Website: home-depot
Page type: customer-info-address
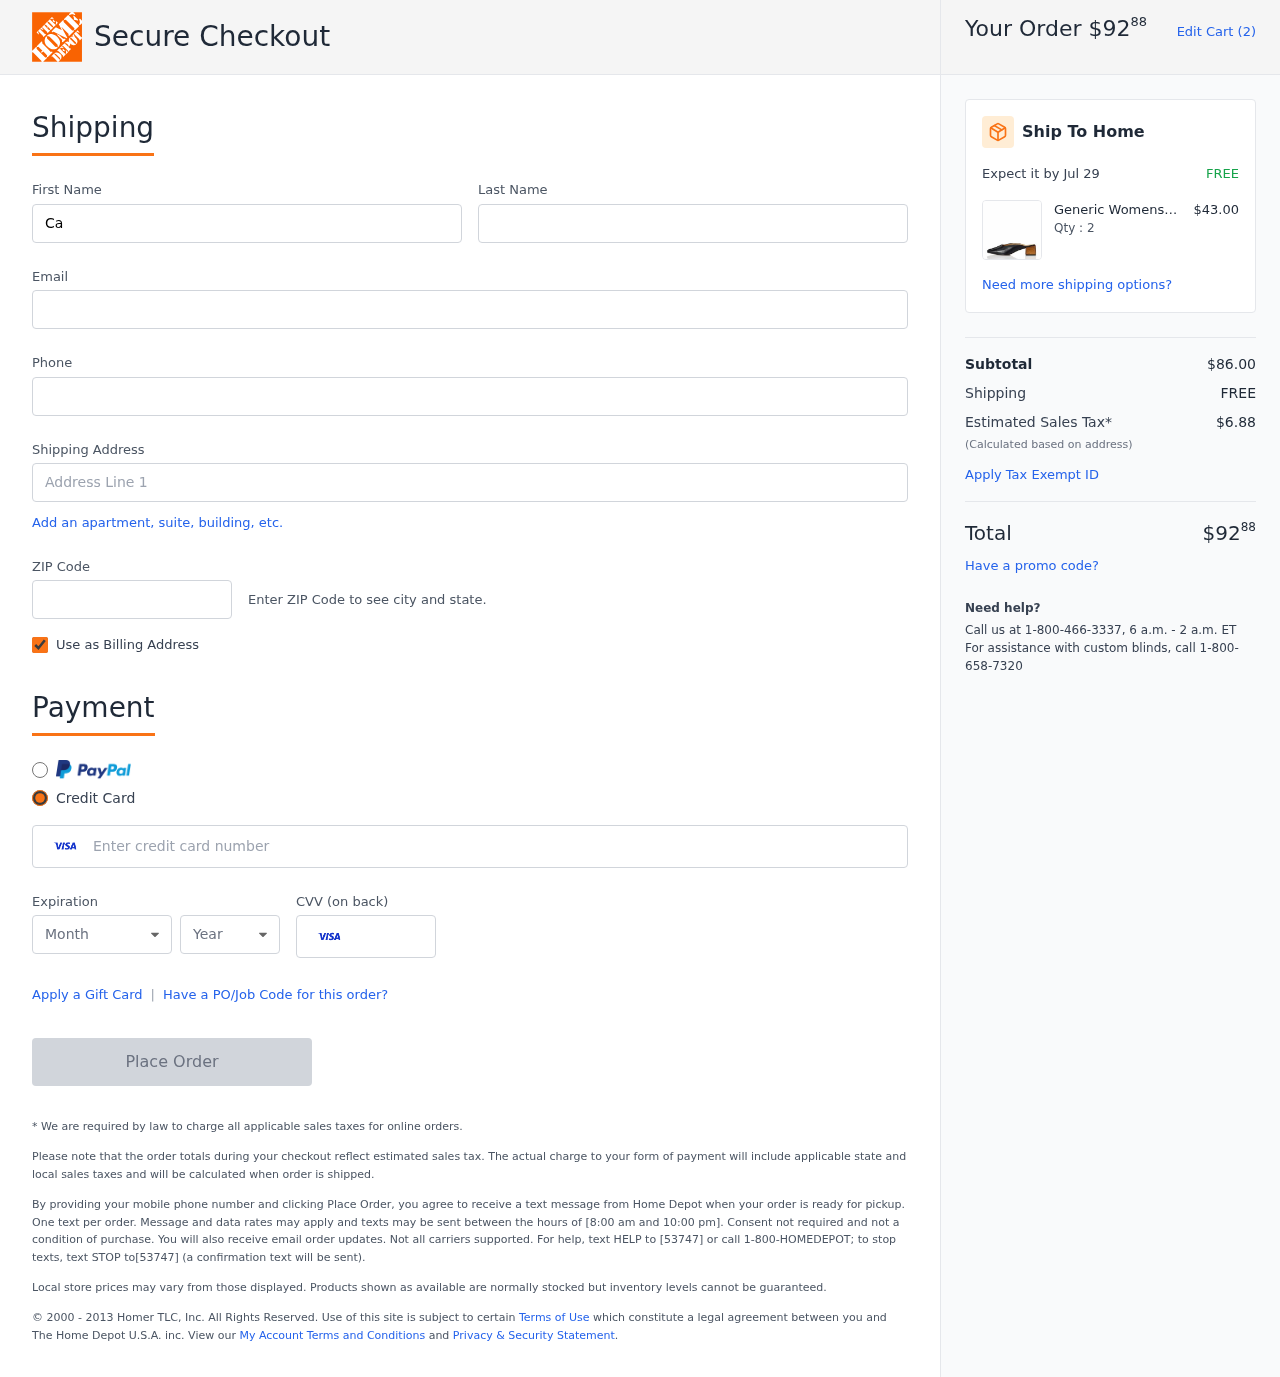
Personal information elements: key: PII_CARD_CVV
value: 165
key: PII_CARD_EXPIRY_MONTH
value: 07
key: PII_CARD_EXPIRY_YEAR
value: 28
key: PII_CARD_NUMBER
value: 4286 4702 9940 7710
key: PII_EMAIL
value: caitlin.mckenzie@gmail.com
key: PII_FIRSTNAME
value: Caitlin
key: PII_LASTNAME
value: Mckenzie
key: PII_PHONE
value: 8734997115
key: PII_POSTCODE
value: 44473
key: PII_STREET
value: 903 Sara Trail Suite 121
Product elements: key: PRODUCT1_BRAND
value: Generic
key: PRODUCT1_NAME
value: Womens^Women's Mule Closed Toe Heels, Black, 8
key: PRODUCT1_NAME
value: Womens^Women's Mule ...
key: PRODUCT1_PRICE
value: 43
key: PRODUCT1_QUANTITY
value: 2
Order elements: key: ORDER_TOTAL
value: $9288
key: ORDER_NUM_ITEMS
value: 2
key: ORDER_DELIVERY_DATE
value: Jul 29
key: ORDER_SUBTOTAL
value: $86.00
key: ORDER_SHIPPING_COST
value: FREE
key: ORDER_TAX
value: $6.88